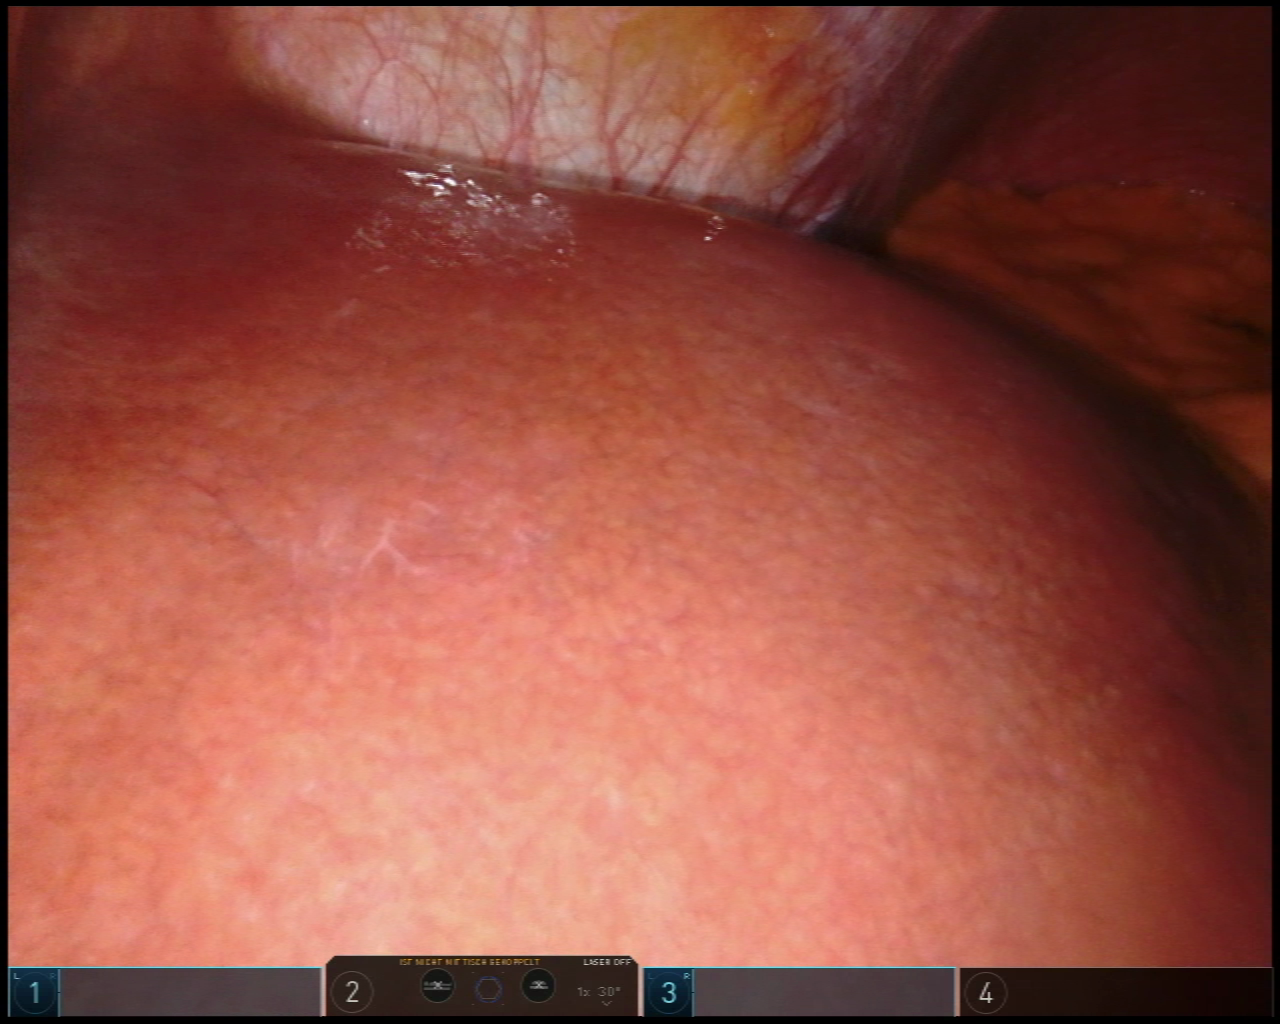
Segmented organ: liver
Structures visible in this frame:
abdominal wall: yes
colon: no
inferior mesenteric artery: no
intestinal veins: no
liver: yes
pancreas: no
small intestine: no
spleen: no
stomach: no
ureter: no
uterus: no
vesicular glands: no